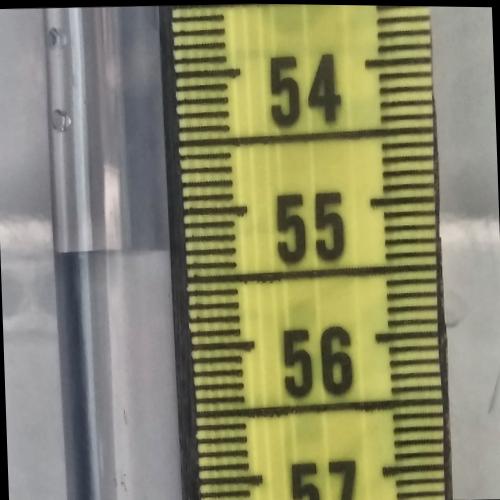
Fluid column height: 55.3 cm